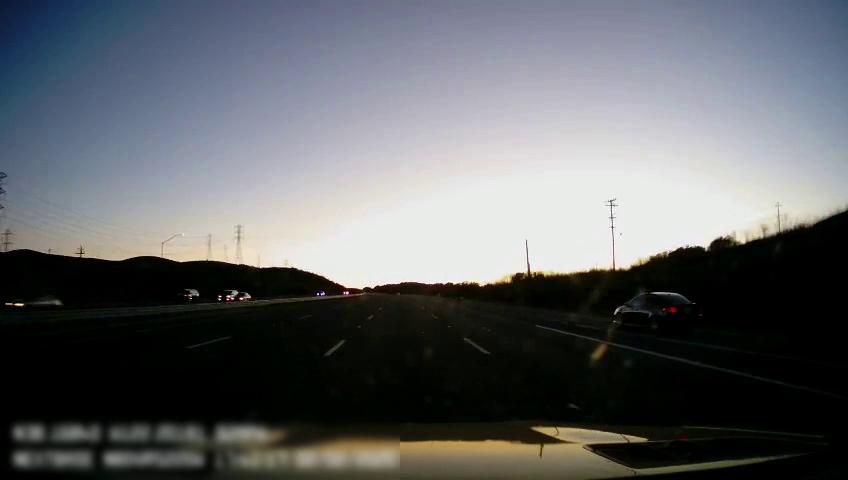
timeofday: Dusk/Dawn/Twilight
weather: Sunny
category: Drivable Space
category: Vehicles | Car
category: Vehicles | Car
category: Vehicles | SUV
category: Vehicles | SUV
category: Vehicles | Car
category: Lanes | Alternate Lane
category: Lanes | Current Lane
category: Lanes | Current Lane
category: Lanes | Alternate Lane
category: Lanes | Alternate Lane
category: Lanes | Alternate Lane